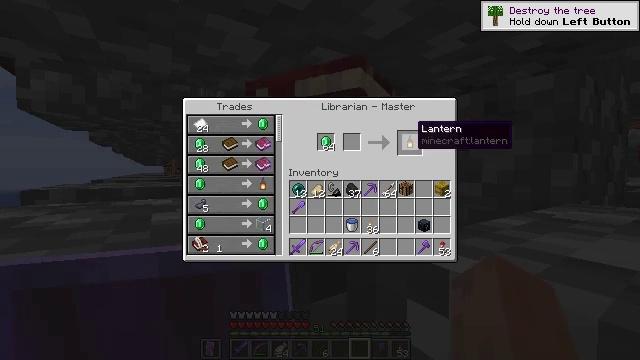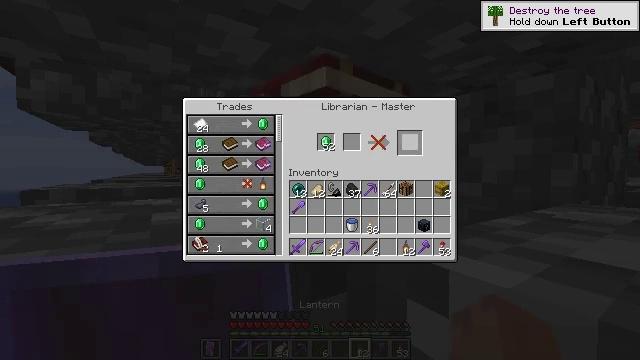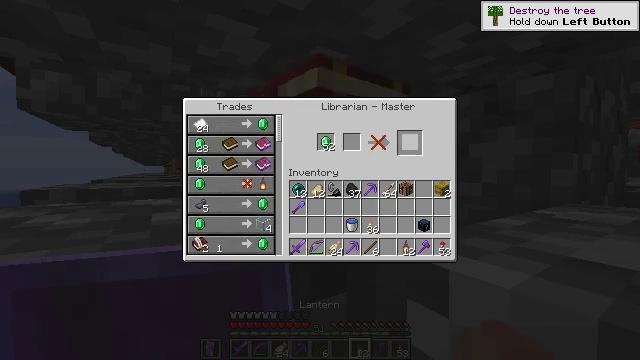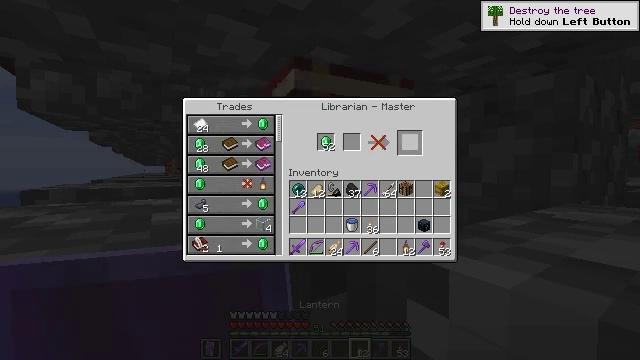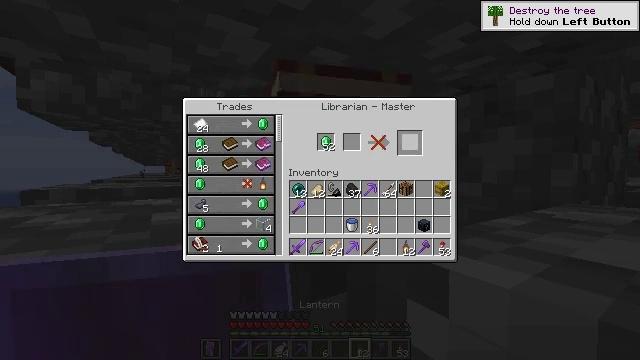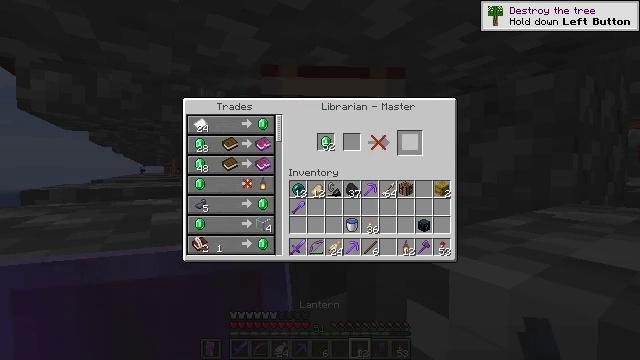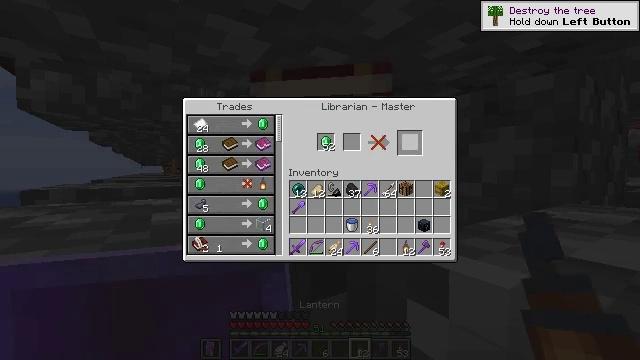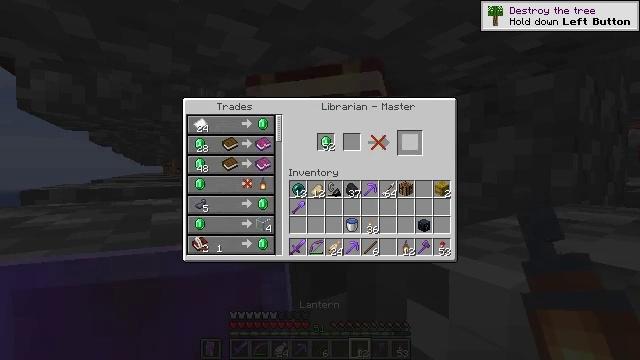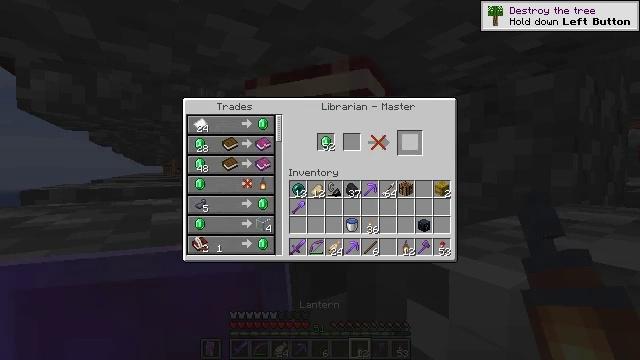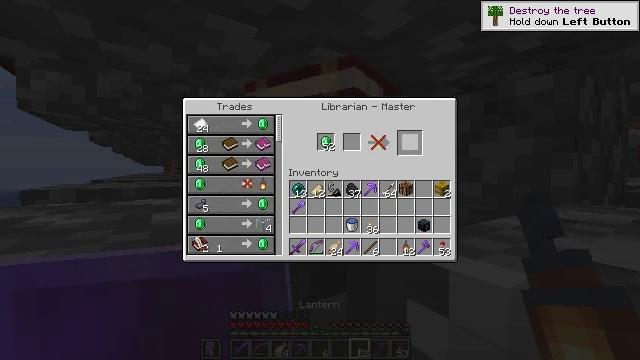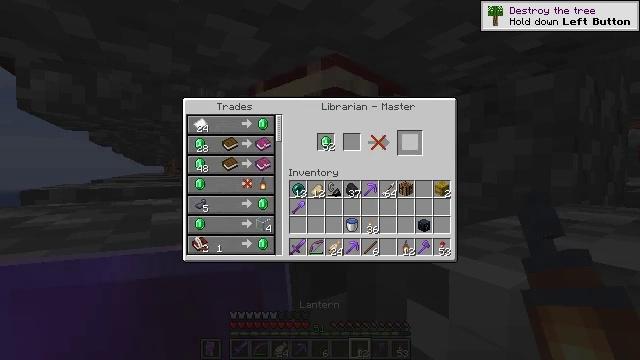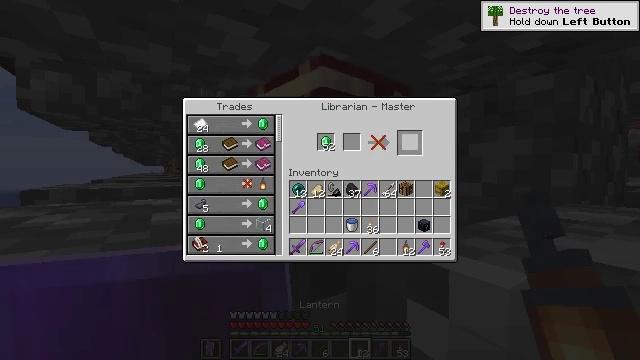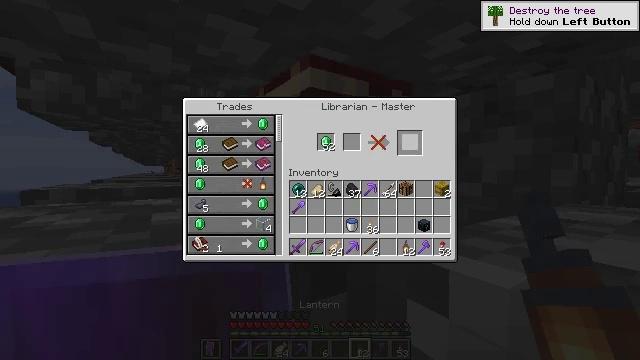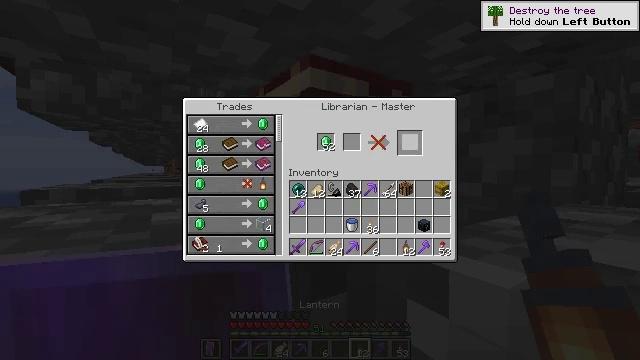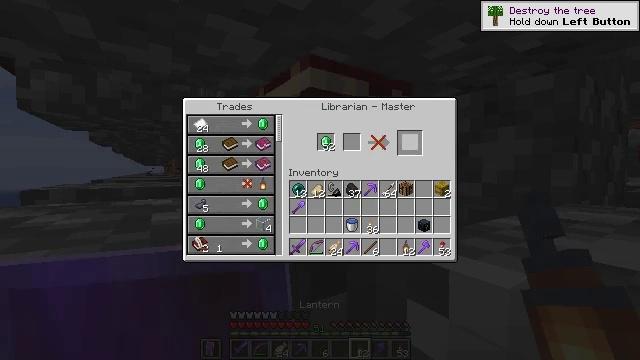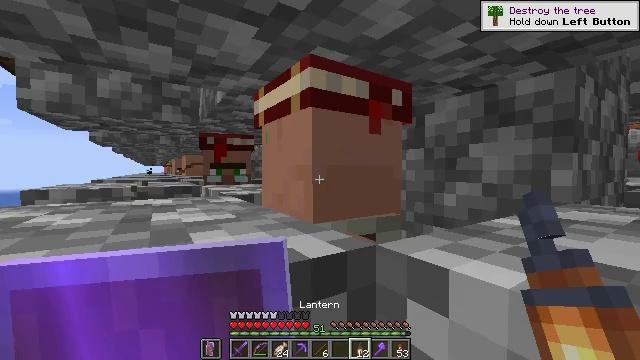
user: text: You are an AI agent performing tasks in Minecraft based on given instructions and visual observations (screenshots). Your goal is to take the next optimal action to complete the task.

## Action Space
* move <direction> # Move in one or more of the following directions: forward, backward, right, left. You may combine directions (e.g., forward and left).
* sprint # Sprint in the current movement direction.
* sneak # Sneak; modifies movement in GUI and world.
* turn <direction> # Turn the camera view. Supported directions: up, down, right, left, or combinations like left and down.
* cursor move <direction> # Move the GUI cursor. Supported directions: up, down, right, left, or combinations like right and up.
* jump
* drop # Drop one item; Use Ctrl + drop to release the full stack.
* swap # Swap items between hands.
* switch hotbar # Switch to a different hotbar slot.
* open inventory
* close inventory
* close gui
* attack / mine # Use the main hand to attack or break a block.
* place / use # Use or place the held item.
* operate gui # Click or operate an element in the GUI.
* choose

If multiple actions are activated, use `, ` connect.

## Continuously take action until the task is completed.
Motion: motion action
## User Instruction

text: Use a crafting table to make a lantern with a torch and iron nuggets.
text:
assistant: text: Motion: sneak, attack / mine
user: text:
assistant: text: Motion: sneak, attack / mine
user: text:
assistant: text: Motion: sneak, attack / mine
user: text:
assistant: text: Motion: sneak, attack / mine
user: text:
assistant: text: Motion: sneak, attack / mine
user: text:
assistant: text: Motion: sneak, attack / mine
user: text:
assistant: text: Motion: sneak, attack / mine
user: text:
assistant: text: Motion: sneak, attack / mine
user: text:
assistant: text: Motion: sneak
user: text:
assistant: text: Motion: sneak
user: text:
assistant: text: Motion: no_op
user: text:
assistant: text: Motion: no_op
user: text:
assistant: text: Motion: no_op
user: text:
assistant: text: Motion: no_op
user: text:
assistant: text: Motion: no_op
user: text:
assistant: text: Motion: no_op
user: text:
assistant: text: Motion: turn left
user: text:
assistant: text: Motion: turn left and down
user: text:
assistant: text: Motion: turn left and down
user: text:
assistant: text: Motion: move forward, turn left
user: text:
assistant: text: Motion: move forward, turn left
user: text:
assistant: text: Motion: move forward
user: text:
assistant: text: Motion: move forward
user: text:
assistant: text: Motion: move forward and move left
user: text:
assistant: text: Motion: move forward and move left, turn right
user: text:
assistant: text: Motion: move forward and move left, turn right and down
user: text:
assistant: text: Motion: move forward and move left, turn right and down
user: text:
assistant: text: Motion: move forward, turn right
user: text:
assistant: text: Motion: move forward, turn right
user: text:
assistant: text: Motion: move forward, turn right and up